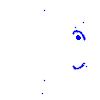
Particle: electron